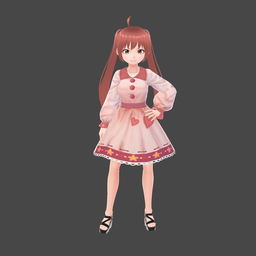
Label: people